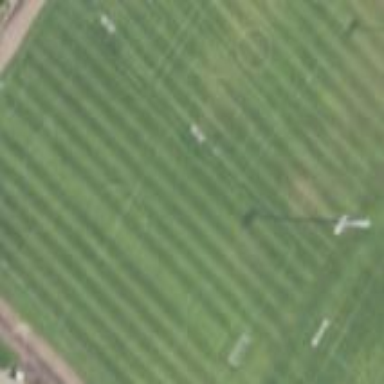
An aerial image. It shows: Soccer pitch for outdoor sports and leisure activities.